【题型】填空题　【知识点】平面几何　【难度】easy
如图，$P$ 是 $\odot O$ 外一点，$PA, PB$ 分别和 $\odot O$ 切于 $A, B$，$C$ 是弧 $AB$ 上任意一点，过 $C$ 作 $\odot O$ 的切线分别交 $PA, PB$ 于 $D, E$，若 $\triangle PDE$ 的周长为 $16$，则 $PA$ 长为 \underline{\hspace{3cm}} .}

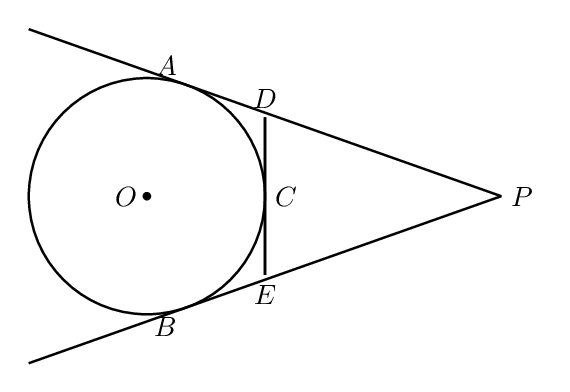
【解答】

\noindent \textbf{【答案】} $8$

\vspace{0.2cm}
\noindent \textbf{【分析】} 本题考查切线长定理，知识点是“从圆外一点引圆的两条切线，切线长相等”．解题方法是利用切线长定理将$\triangle PDE$的周长转化为$PA$、$PB$的长度关系；解题关键是识别相等的切线长，易错点是忽略切线长的等量转换．解题思路：根据切线长定理，将$\triangle PDE$的周长转化为$PA+PB$，结合$PA=PB$求解．

\vspace{0.2cm}
\noindent \textbf{【详解】} 由切线长定理：
$PA=PB$，$DA=DC$，$EC=EB$．
$\triangle PDE$的周长为：
$PD+DE+PE = PD+DC+EC+PE$
$= PD+DA+EB+PE$
$= PA+PB$
已知周长为$16$，且$PA=PB$，故$2PA=16$，解得$PA=8$．
故答案为：$8$．